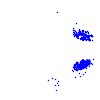
Particle: electron